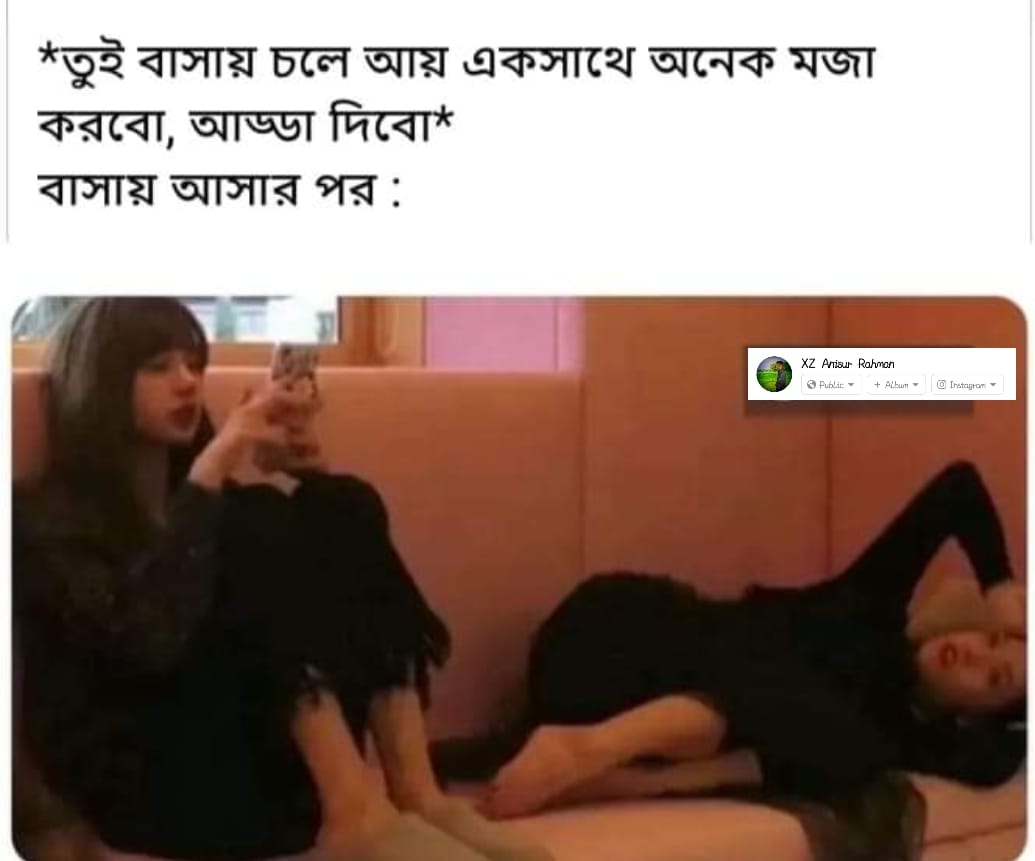
Text: তুই বাসায় চলে আয় একসাথে অনেক মজা করবো আড্ডা দিবো বাসায় আসার পর :
Label: Non Hate